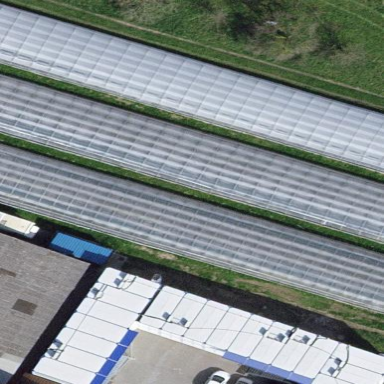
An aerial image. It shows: Greenhouse.